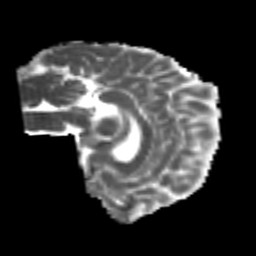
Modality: MD
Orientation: sagittal
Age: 24
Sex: female
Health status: healthy
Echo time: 0.074 s